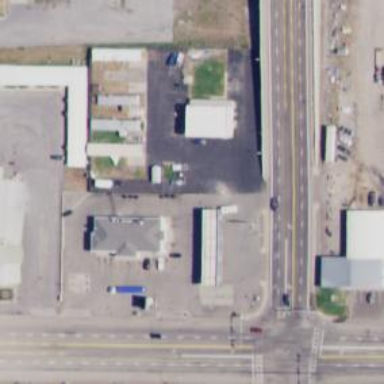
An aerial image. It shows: Convenience shop.